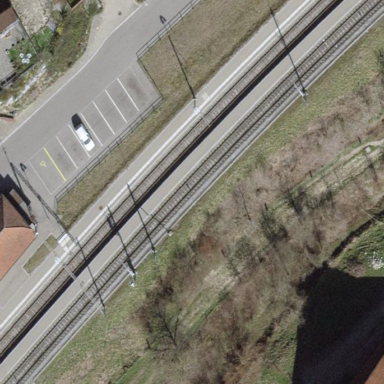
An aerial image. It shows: Asphalt platform for public transport and railway.